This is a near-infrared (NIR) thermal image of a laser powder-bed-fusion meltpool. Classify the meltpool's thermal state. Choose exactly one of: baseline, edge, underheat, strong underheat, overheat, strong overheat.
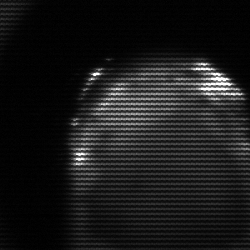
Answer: edge